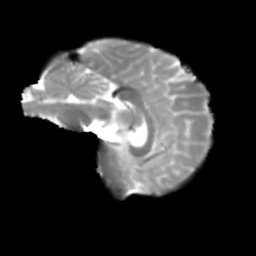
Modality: T2w
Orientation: sagittal
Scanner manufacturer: siemens
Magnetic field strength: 3 T
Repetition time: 4 s
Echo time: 0.0594 s